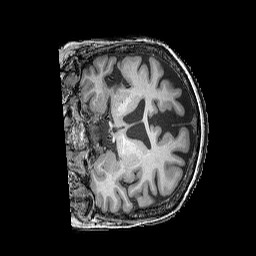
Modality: T1w
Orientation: coronal
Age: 62
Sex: female
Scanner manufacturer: siemens
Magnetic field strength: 3 T
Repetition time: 2.25 s
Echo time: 0.00411 s